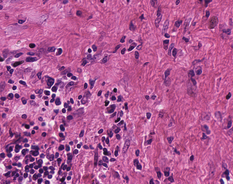
Tumor epithelial tissue: no
Tumor-associated stroma tissue: yes
Normal tissue: no